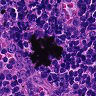
Metastatic tissue present: no